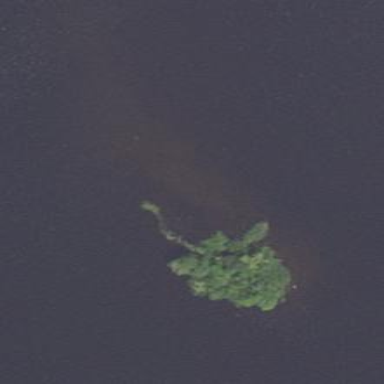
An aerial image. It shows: Islet.